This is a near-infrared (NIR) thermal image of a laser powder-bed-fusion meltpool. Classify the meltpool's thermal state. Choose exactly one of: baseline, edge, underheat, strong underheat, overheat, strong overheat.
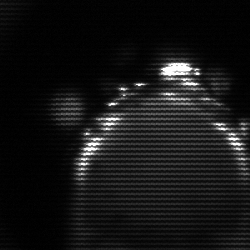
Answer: edge